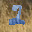
Label: 2